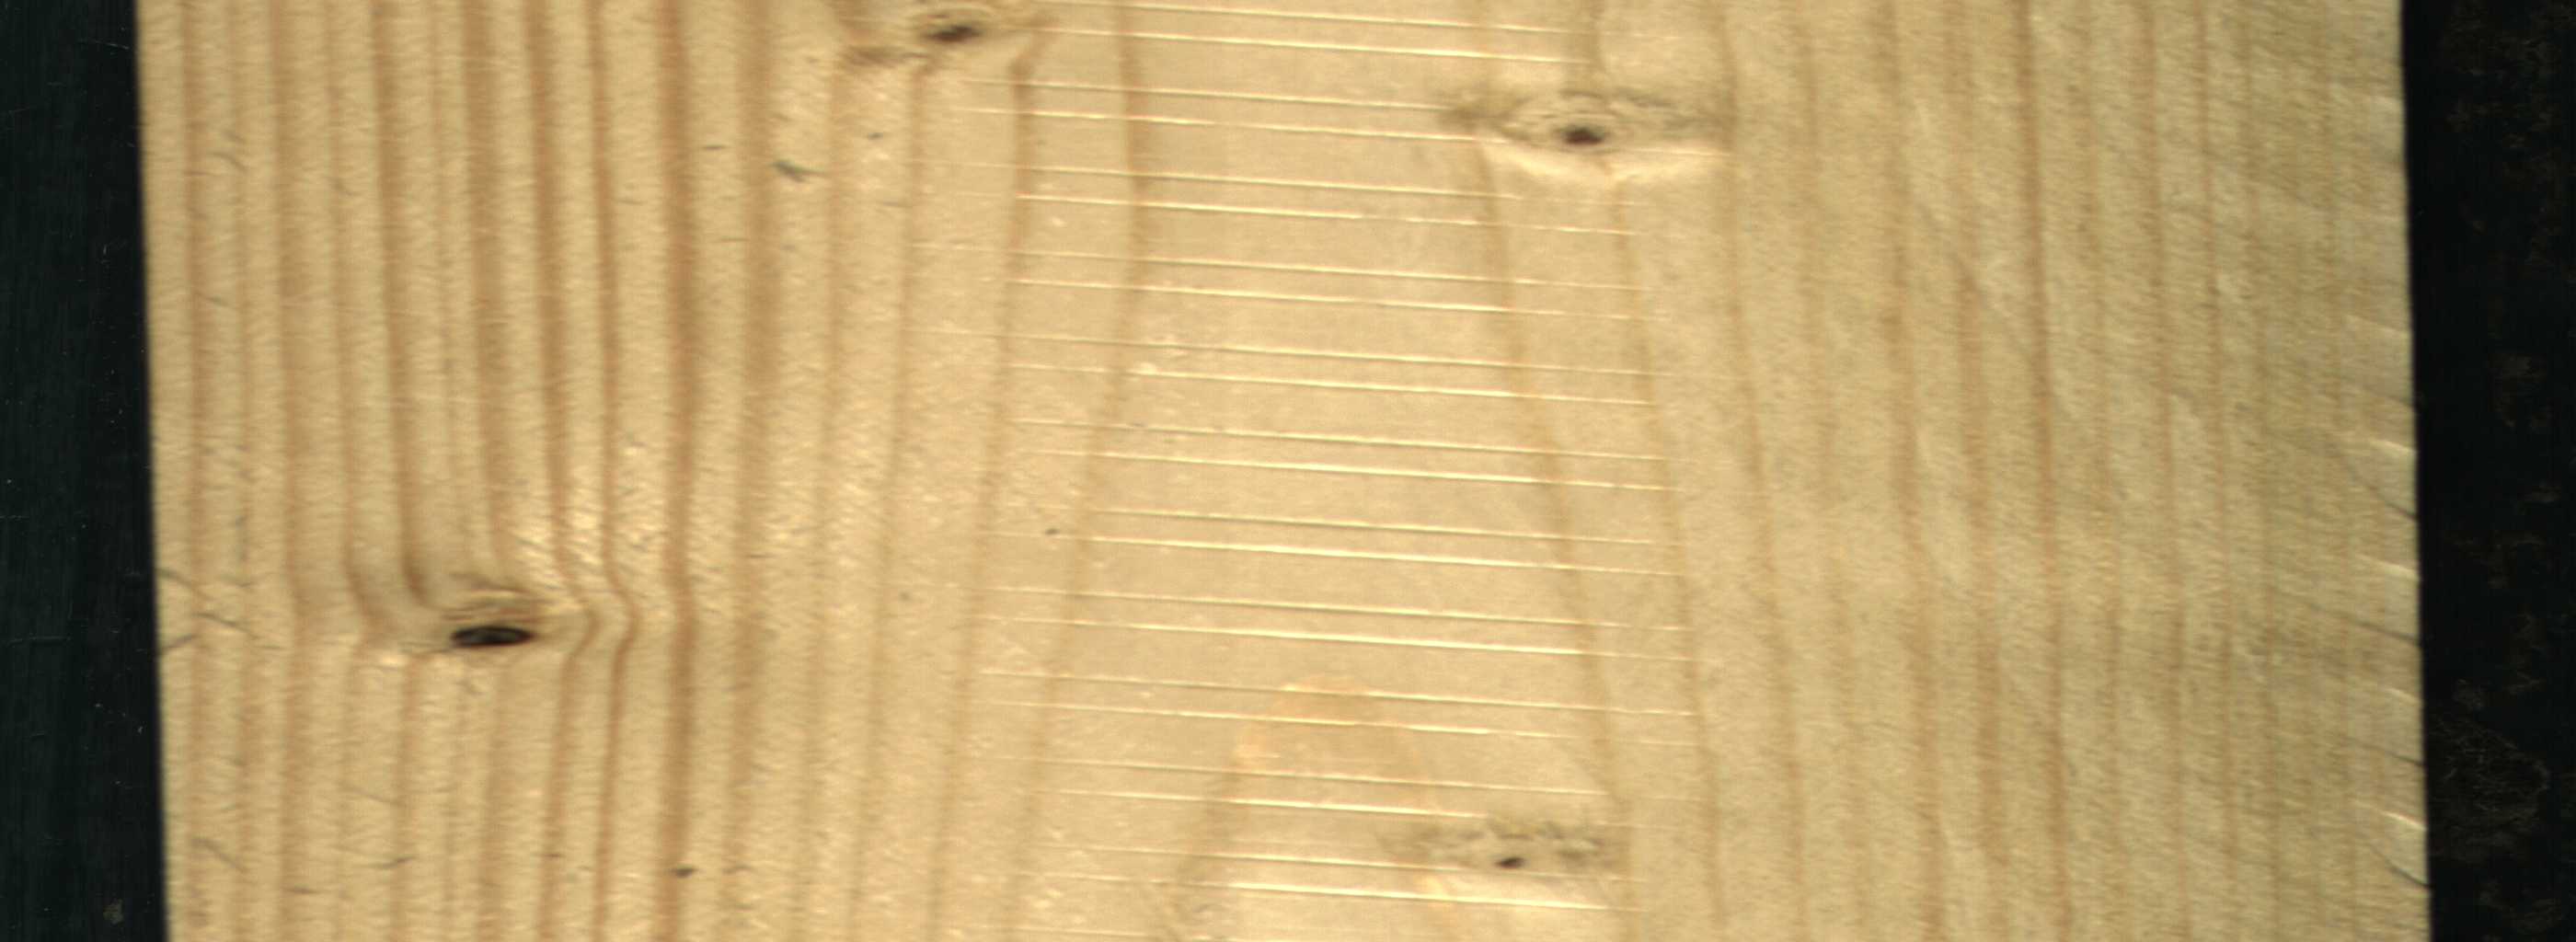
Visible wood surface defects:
Dead_Knot
Live_Knot
Live_Knot
Live_Knot
Live_Knot
Live_Knot